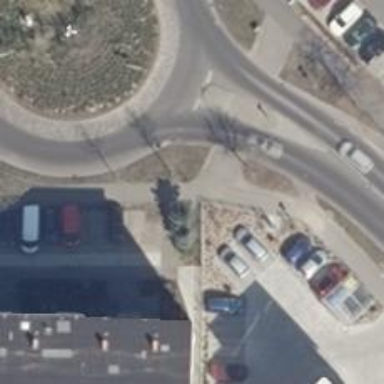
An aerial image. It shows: Paved sidewalk that serves as footway.